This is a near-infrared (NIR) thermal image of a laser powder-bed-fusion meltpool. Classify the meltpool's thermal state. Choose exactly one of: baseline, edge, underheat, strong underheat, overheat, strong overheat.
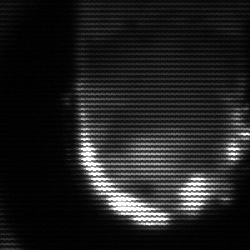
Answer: baseline